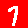
Digit: 7